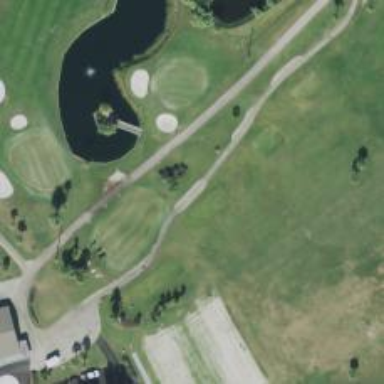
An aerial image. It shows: Pathway for golfing.